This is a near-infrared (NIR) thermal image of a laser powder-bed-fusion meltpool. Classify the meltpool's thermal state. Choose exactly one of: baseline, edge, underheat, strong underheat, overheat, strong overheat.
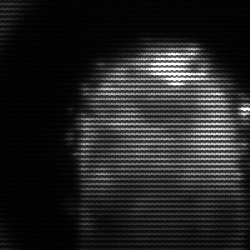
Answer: baseline